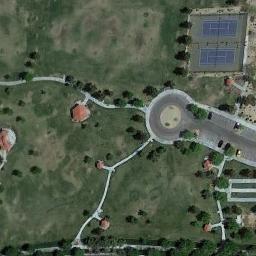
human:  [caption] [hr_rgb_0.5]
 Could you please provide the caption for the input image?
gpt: Tennis court on the lawn next to the road .

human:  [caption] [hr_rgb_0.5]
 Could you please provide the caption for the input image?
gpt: The tennis court is on the grass next to some trees .

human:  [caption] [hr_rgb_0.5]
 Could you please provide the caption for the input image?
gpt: Many buildings are beside the tennis courts .

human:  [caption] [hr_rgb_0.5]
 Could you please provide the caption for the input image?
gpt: There is a small tennis court on the vacant lot opposite the building .

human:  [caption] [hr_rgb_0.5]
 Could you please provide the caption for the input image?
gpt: The tennis courts are beside a green meadow .